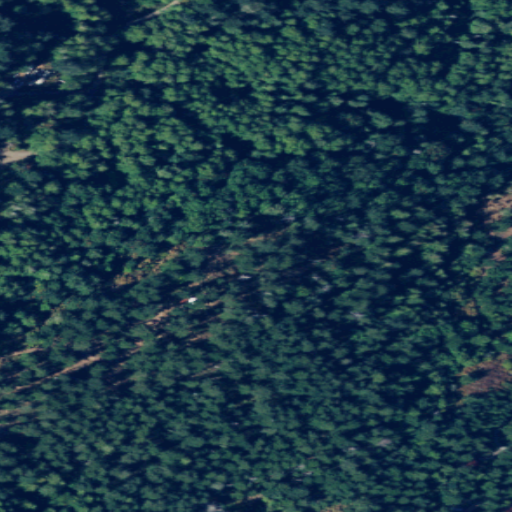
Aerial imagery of mountain in Washington named Double Hill containing evergreen forest, mixed forest, open development, and deciduous forest